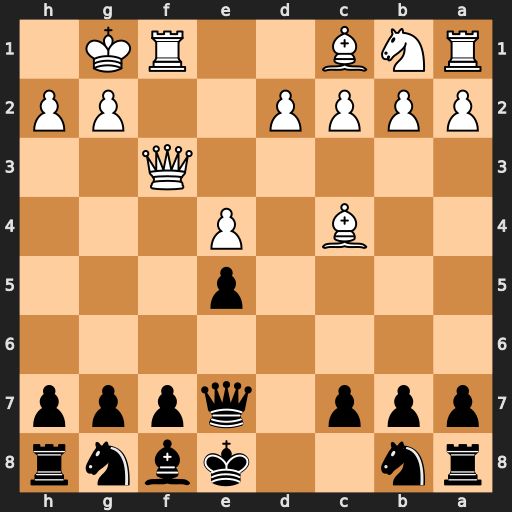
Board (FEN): rn2kbnr/ppp1qppp/8/4p3/2B1P3/5Q2/PPPP2PP/RNB2RK1
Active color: b
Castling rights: kq
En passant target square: -
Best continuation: Qc5+ Kh1 Qxc4